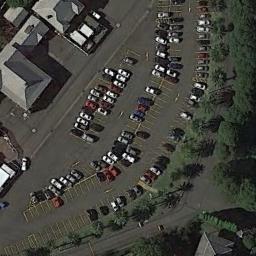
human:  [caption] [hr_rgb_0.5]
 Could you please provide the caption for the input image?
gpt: There are many cars in the parking lot .

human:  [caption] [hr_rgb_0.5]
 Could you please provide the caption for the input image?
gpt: The parking lot is full of cars between buildings and trees .

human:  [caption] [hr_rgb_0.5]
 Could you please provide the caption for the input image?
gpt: The parking lot has some neatly arranged cars of different colors and several buildings are next to the parking lot .

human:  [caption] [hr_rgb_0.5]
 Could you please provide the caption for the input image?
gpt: A quarter of the vehicles in the parking lot are red .

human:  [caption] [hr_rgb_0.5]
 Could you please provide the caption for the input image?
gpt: There are some green trees beside the parking lot with some cars .